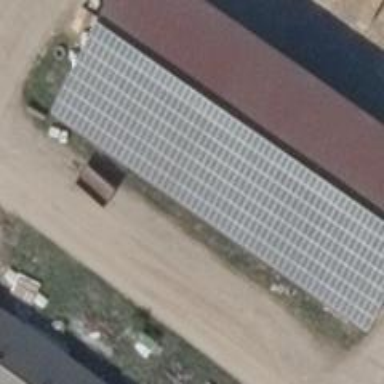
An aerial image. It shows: Solar photovoltaic panel generator.